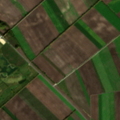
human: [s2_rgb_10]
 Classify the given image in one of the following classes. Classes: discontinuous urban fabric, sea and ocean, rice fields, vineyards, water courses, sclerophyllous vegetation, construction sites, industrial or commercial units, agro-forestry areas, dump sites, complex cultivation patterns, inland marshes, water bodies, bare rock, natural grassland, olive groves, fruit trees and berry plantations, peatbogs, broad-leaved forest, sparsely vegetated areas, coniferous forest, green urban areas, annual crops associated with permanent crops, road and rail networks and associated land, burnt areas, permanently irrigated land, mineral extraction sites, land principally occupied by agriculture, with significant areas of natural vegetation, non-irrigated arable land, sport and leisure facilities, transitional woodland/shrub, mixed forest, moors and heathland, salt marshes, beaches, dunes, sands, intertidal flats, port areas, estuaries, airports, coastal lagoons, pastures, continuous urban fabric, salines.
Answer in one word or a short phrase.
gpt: sport and leisure facilities, non-irrigated arable land